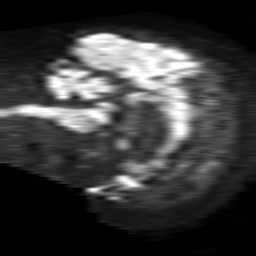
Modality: TRACE
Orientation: sagittal
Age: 58
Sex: female
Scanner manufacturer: philips
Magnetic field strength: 1.5 T
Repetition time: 4.6 s
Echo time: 0.08631 s